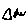
Label: triangle